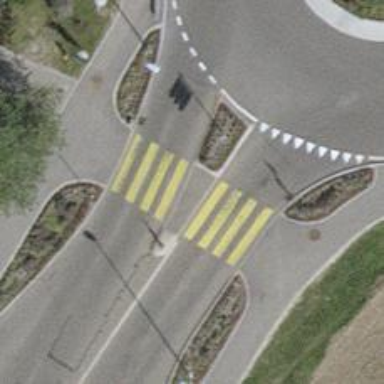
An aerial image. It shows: Uncontrolled road crossing.